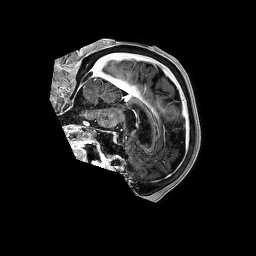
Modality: T1w
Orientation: sagittal
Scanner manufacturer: philips
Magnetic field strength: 3 T
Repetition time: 0.006691 s
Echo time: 0.003012 s